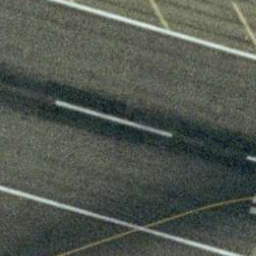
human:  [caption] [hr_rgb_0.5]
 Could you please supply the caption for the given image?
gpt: A straight runway with some mark lines on it .

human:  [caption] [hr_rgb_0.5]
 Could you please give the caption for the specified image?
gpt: There are some mark lines on the straight runway .

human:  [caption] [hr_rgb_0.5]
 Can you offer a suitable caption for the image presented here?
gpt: It is a straight runway with some white mark lines on it .

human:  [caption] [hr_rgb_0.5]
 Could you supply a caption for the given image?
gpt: It is a straight runway with some mark lines on it .

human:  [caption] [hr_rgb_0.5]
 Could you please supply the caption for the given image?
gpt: A straight runway with some white mark lines on it .